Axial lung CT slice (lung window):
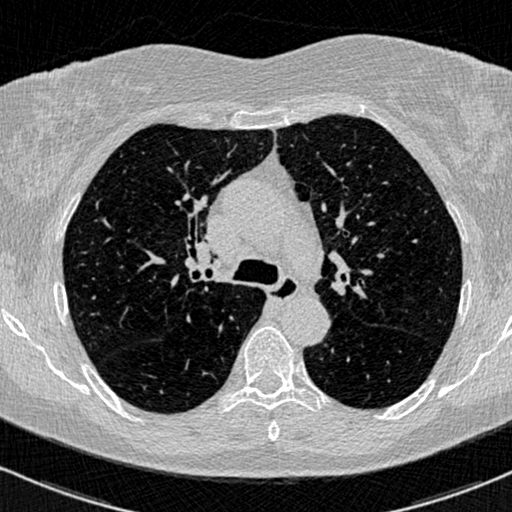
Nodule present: no